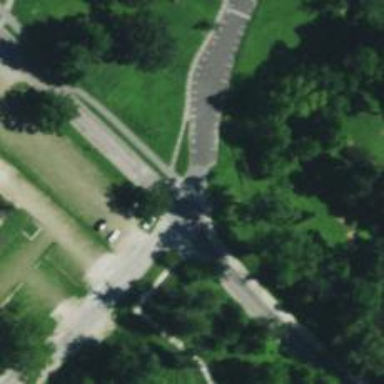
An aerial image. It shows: Asphalt cycleway with crossing.